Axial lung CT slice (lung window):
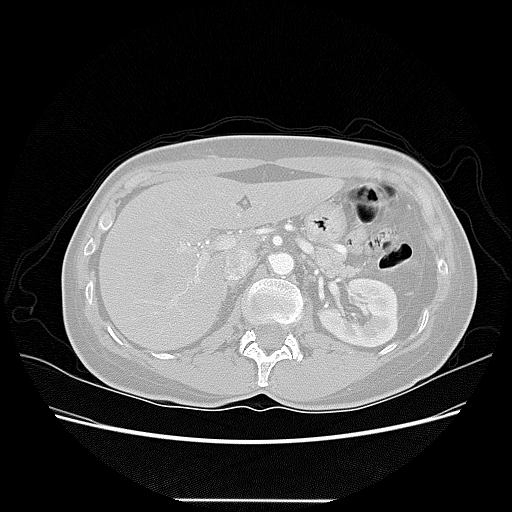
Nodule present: no